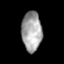
Tissue: lung
Cell type: Epithelial cells
Senescence score: 0.1809
Nuclear area (px): 779
Mean DAPI intensity: 164.205